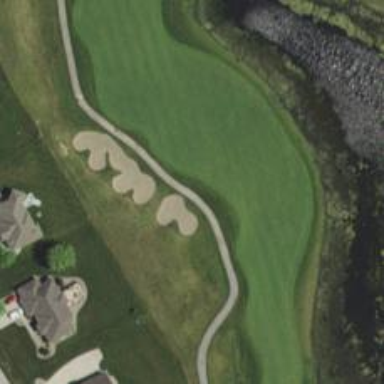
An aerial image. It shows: Path for both roads and golfers.